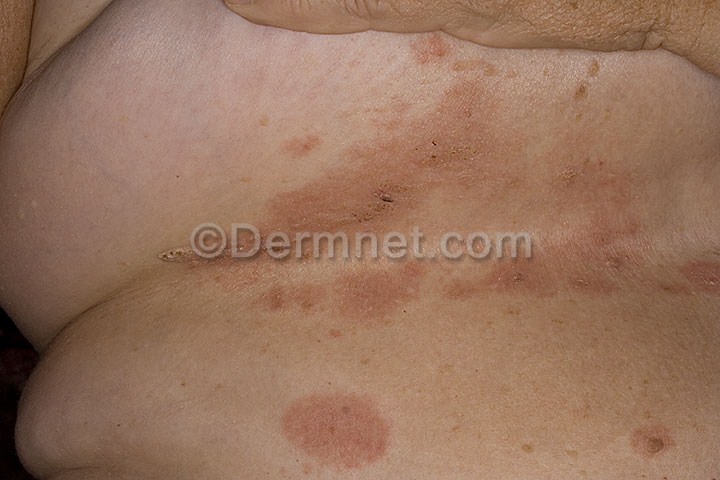
Disease: Seborrheic Keratoses and other Benign Tumors